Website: apple
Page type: cross-sells
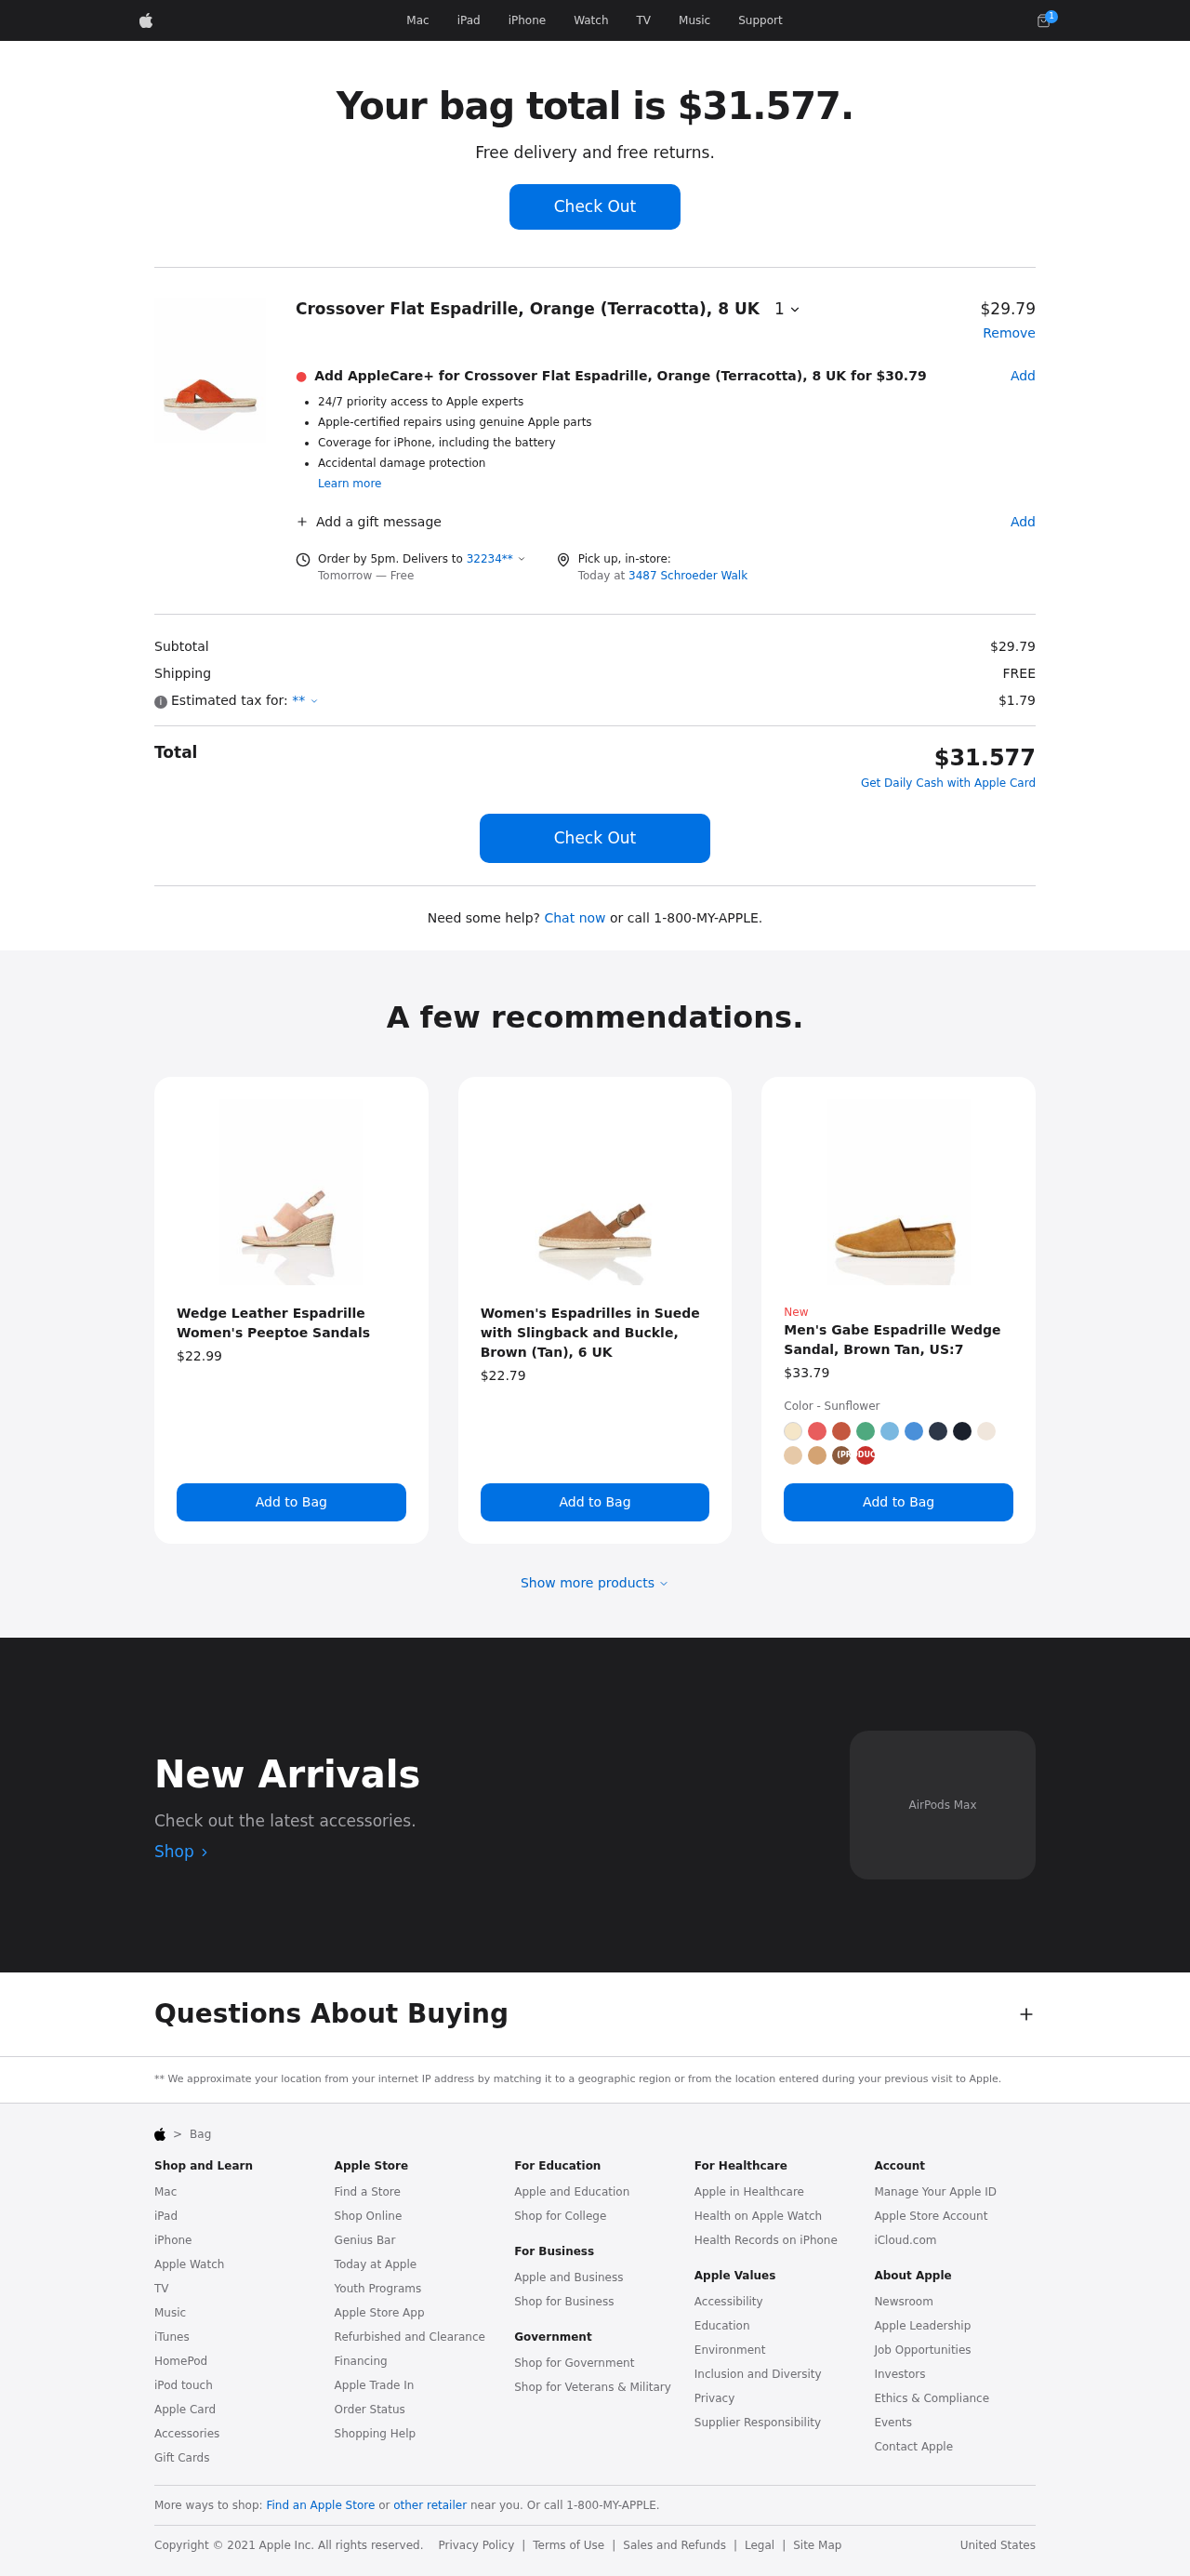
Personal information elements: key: PII_LOCATION1_STREET
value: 3487 Schroeder Walk
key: PII_POSTCODE
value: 32234
Product elements: key: PRODUCT1_NAME
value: Crossover Flat Espadrille, Orange (Terracotta), 8 UK
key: PRODUCT1_PRICE
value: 29.79
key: PRODUCT1_QUANTITY
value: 1
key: PRODUCT2_NAME
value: Wedge Leather Espadrille Women's Peeptoe Sandals
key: PRODUCT2_PRICE
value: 22.99
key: PRODUCT3_NAME
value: Women's Espadrilles in Suede with Slingback and Buckle, Brown (Tan), 6 UK
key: PRODUCT3_PRICE
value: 22.79
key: PRODUCT4_NAME
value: Men's Gabe Espadrille Wedge Sandal, Brown Tan, US:7
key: PRODUCT4_PRICE
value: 33.79
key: PRODUCT5_PRICE
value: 30.79
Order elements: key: ORDER_NUM_ITEMS
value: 1
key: ORDER_TOTAL
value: $31.577
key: ORDER_TOTAL
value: Your bag total is $31.577.
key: ORDER_DELIVERY_DATE
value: Tomorrow — Free
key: ORDER_SUBTOTAL
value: $29.79
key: ORDER_SHIPPING_COST
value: FREE
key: ORDER_TAX
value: $1.79